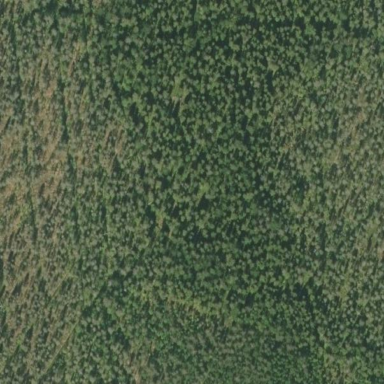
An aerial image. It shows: Needle-leaved woodland.